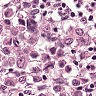
Metastatic tissue present: yes